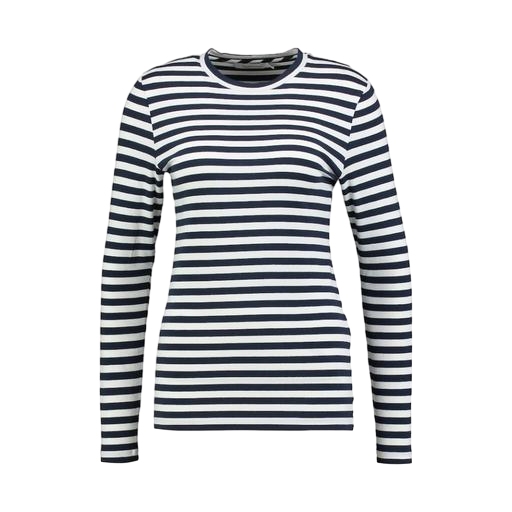
blue women's striped long-sleeve t-shirt, long-sleeve t-shirt only macy, longsleeve t-shirt, white background